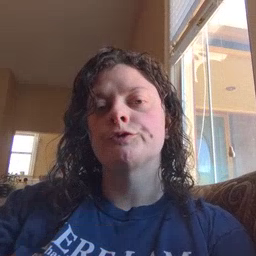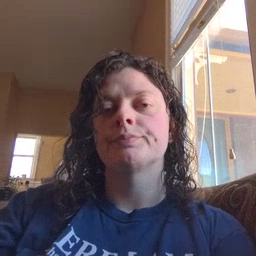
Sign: girl